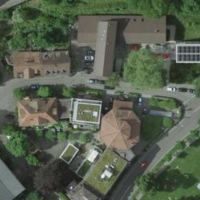
EUNIS habitat code: 54
Species observed at this site:
Corvus corone
Cyanistes caeruleus
Cydonia oblonga
Columba livia
Prunus padus
Cygnus olor
Turdus merula